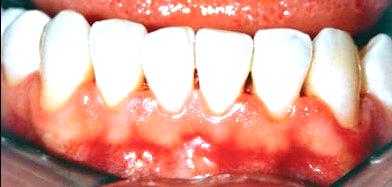
Condition: Gingivitis